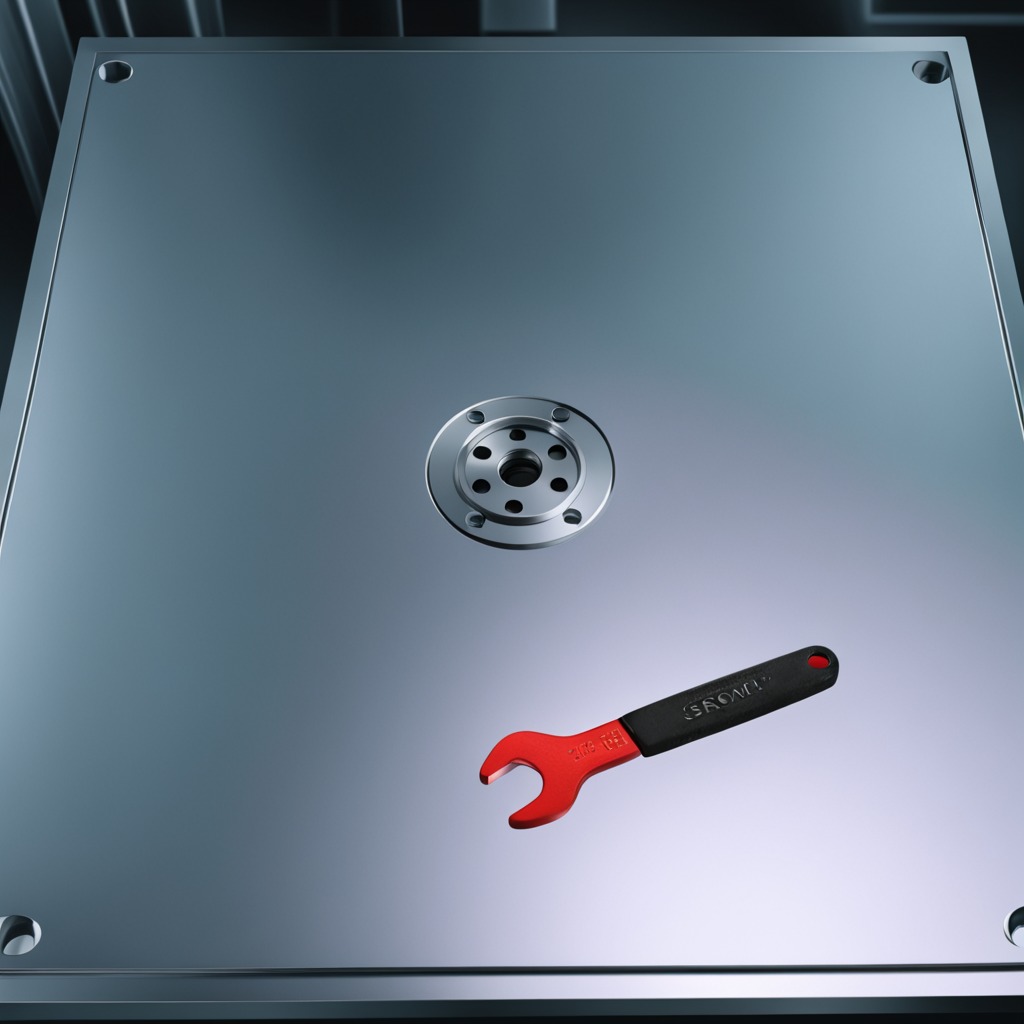
A wrench is lying on the metal table.